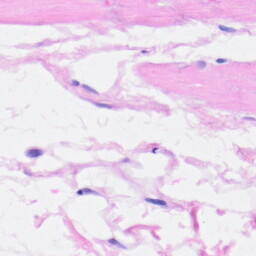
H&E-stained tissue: Heart